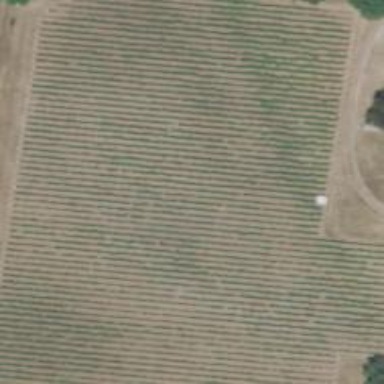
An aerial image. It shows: Vineyard growing grapes.